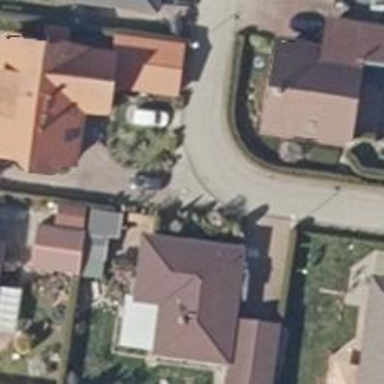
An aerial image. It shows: Residential road.